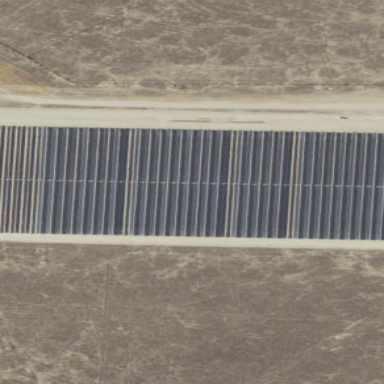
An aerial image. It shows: Solar power plant utilizing photovoltaic technology to generate electricity.